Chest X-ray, PA view. Patient: 55 years old, sex F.
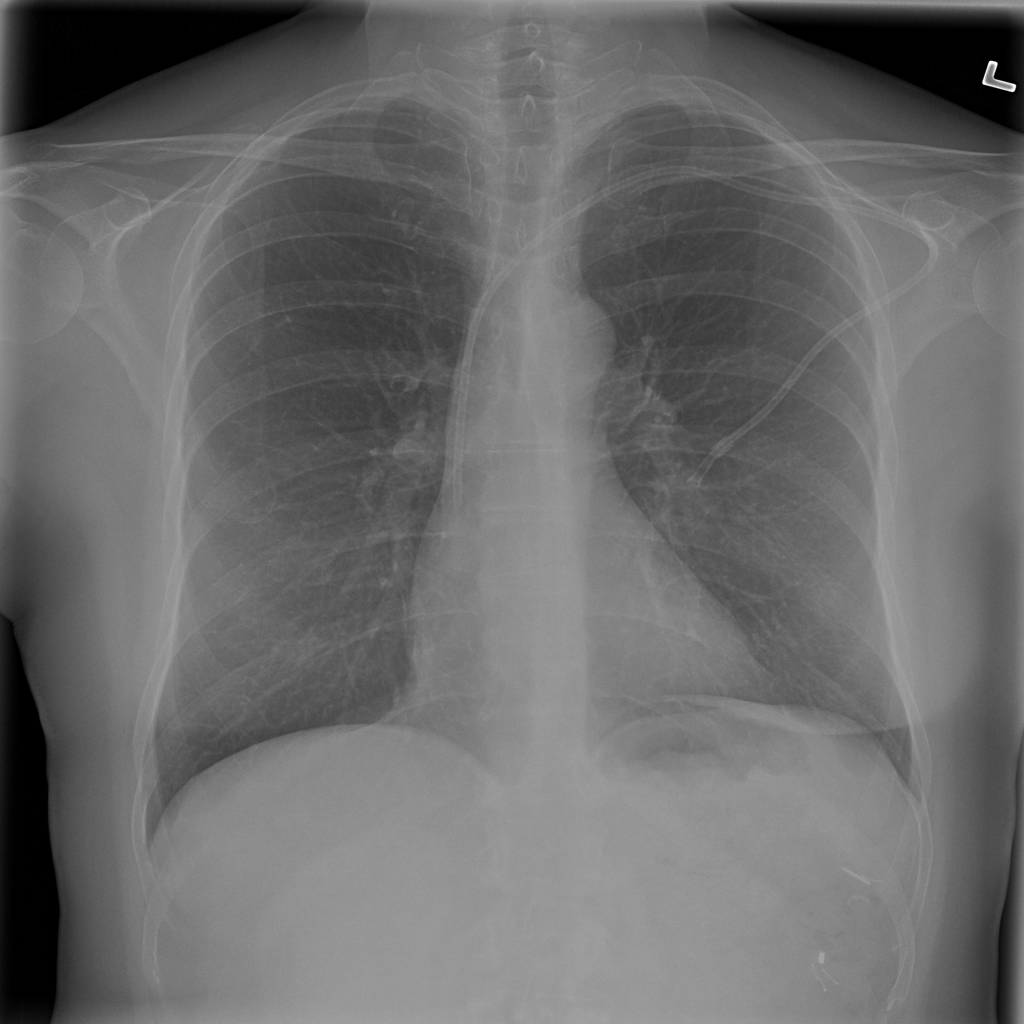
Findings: No Finding